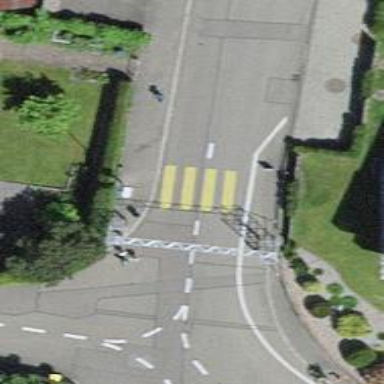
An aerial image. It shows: Marked zebra crossing on the road.